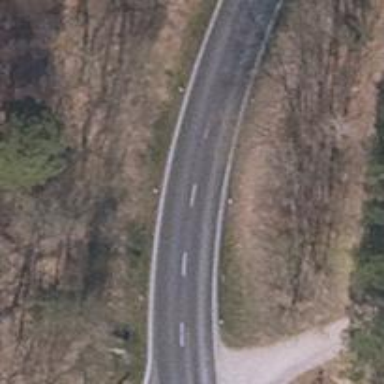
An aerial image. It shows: Secondary road with asphalt surface.